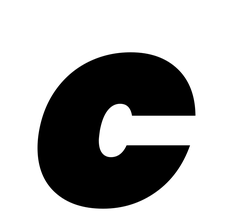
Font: Poppins-BlackItalic